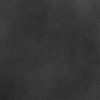
Label: dusty